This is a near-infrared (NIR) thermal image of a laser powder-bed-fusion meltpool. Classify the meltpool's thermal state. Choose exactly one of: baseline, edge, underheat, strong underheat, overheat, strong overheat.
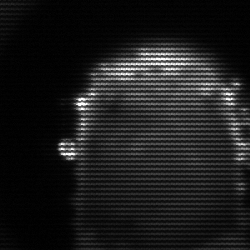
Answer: baseline